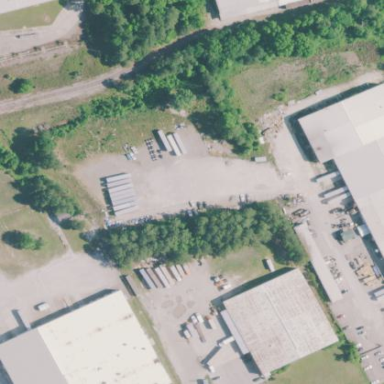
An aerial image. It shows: Industrial area.